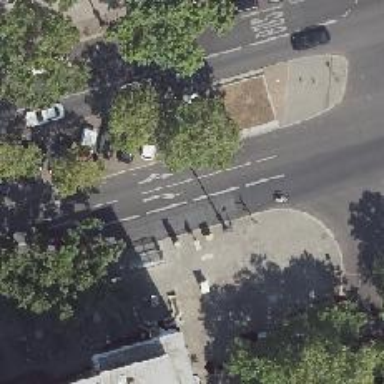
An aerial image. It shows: Public transport stop position.